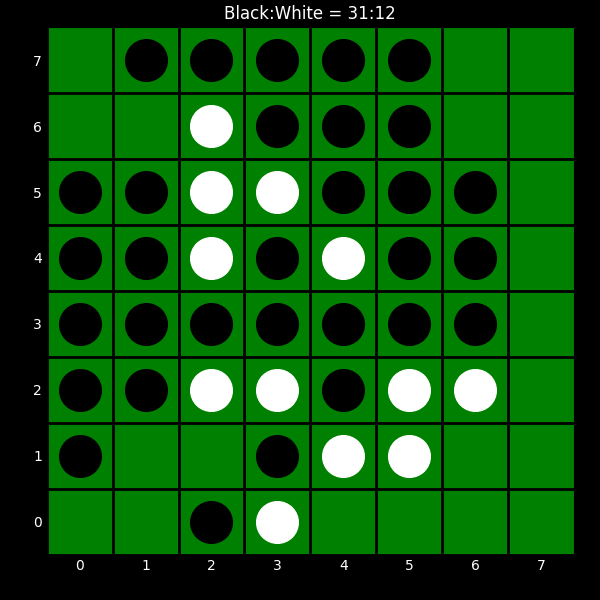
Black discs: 31
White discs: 12